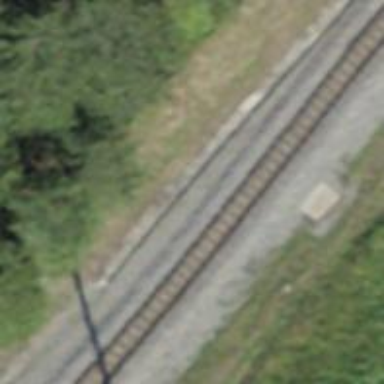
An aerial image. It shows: Narrow gauge railway with electrified contact lines.